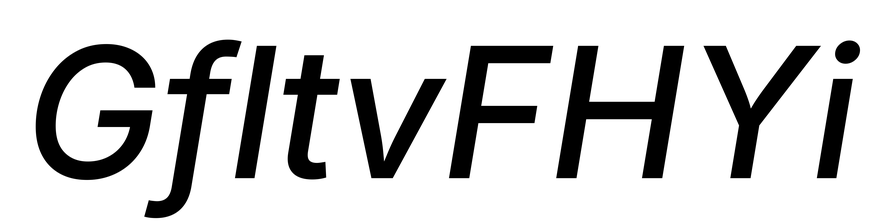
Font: Inter-Italic_Medium_Italic